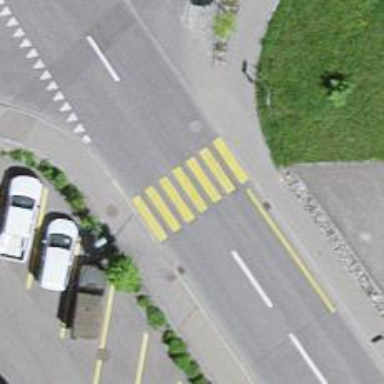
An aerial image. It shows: Zebra crossing on the road.